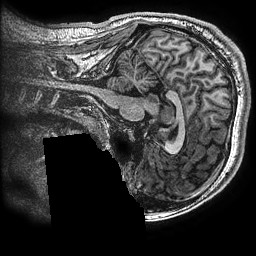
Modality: T1w
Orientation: sagittal
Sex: male
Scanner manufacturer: ge
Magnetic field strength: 3 T
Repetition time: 0.00766 s
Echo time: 0.003476 s